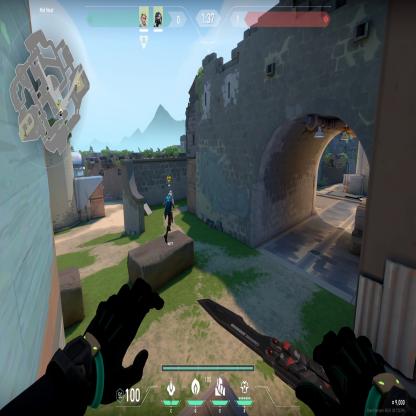
Label: teammate